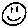
Label: smiley face